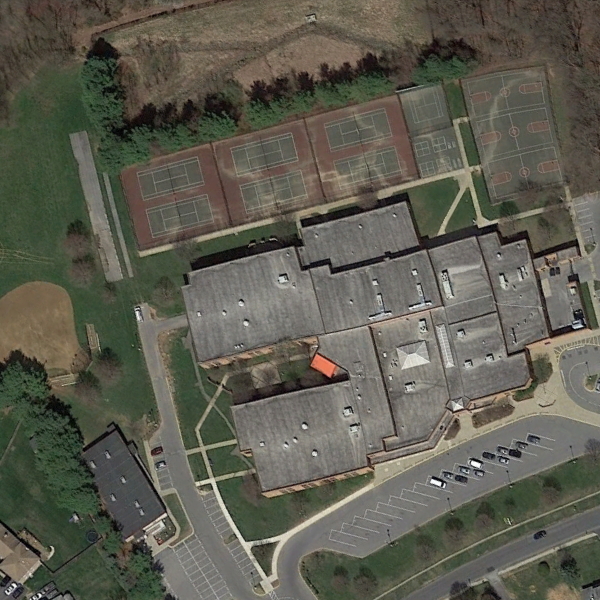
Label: School